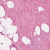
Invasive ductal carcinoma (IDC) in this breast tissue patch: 0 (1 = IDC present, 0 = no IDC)